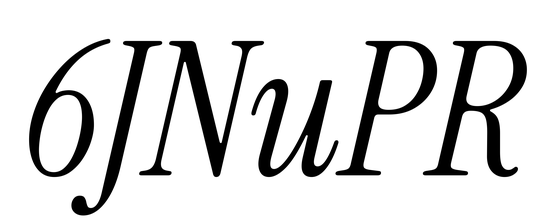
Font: InstrumentSerif-Italic